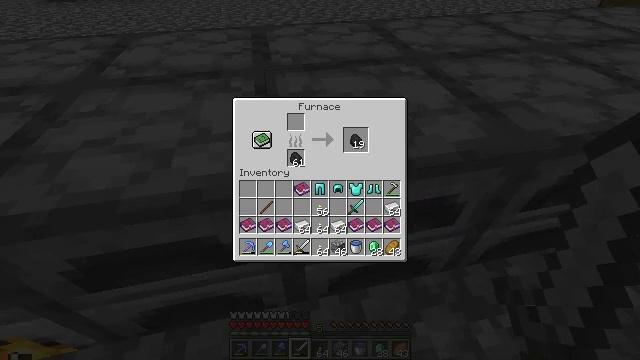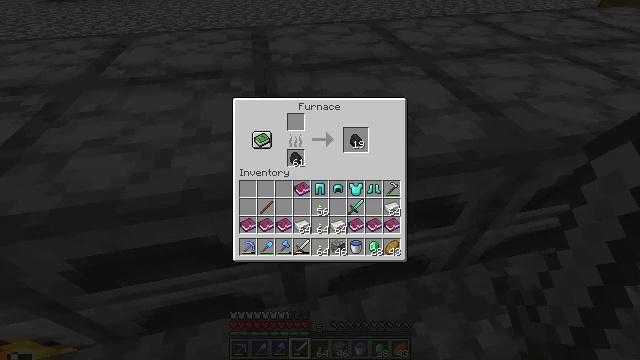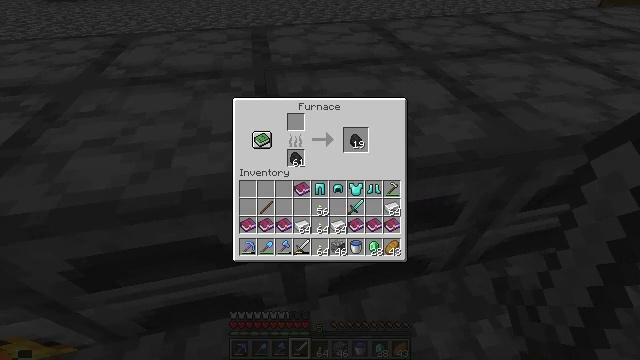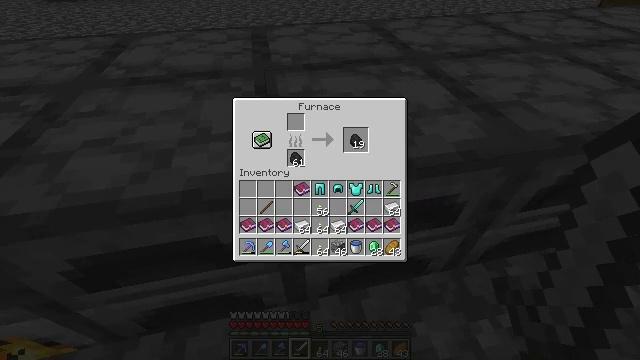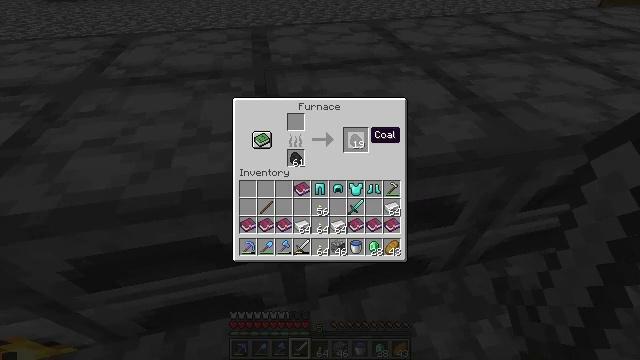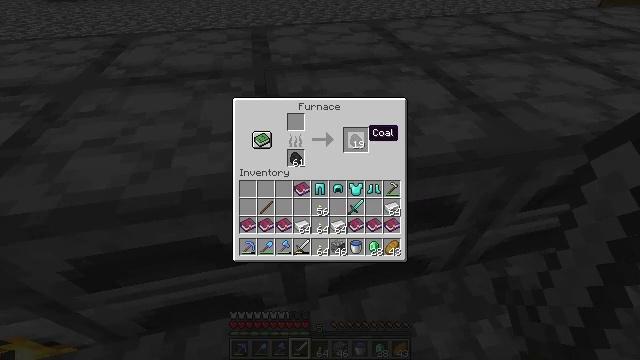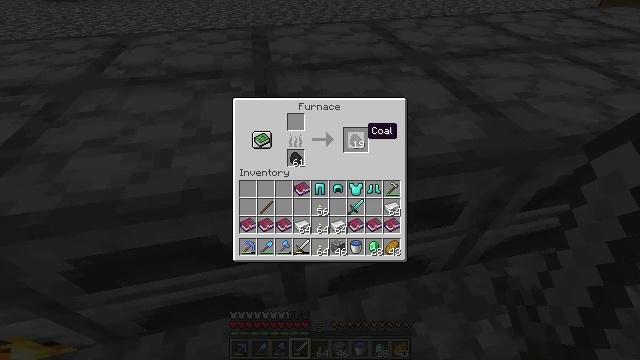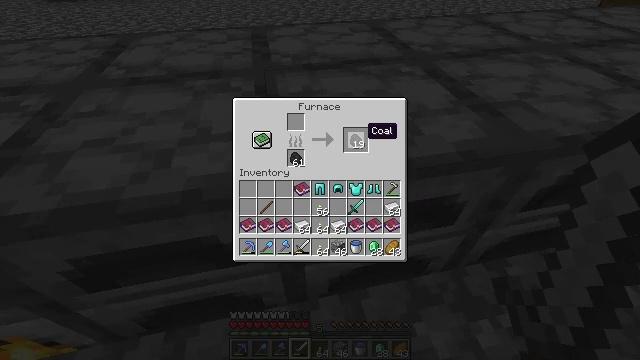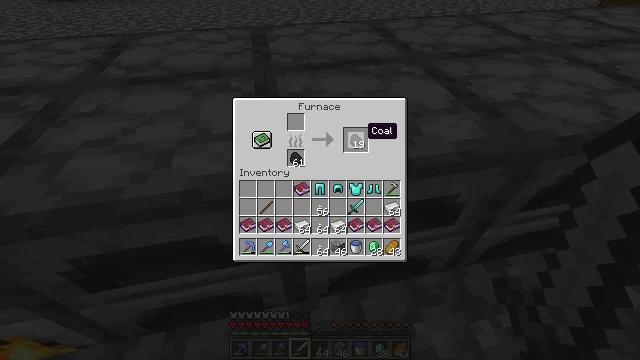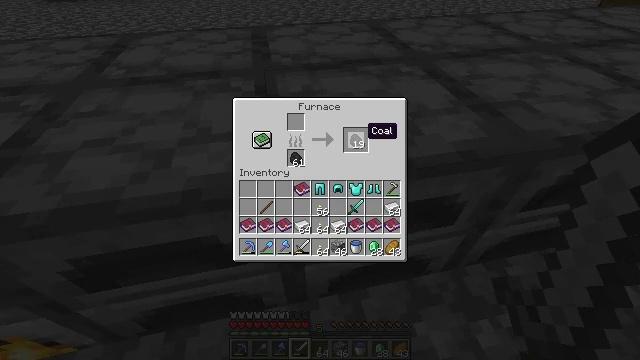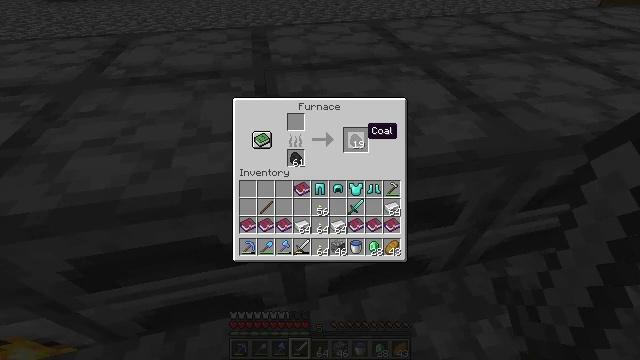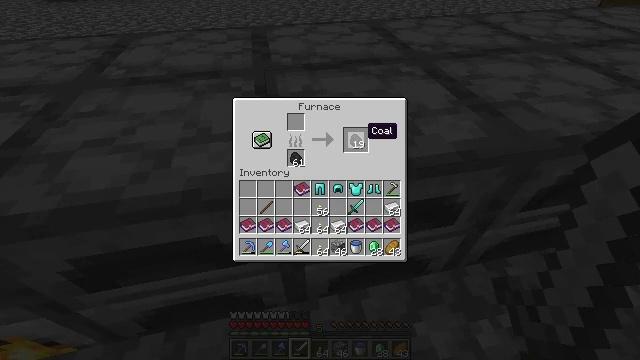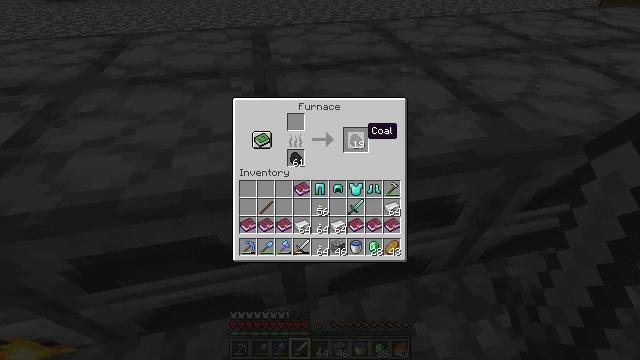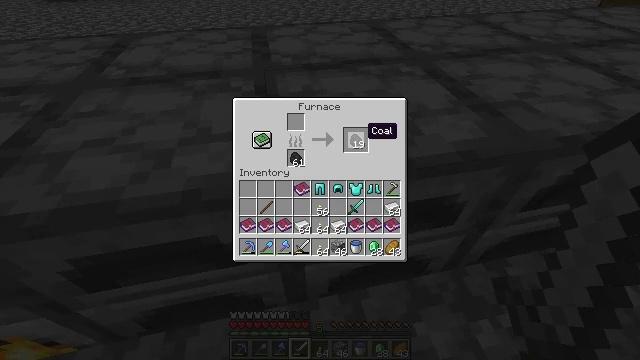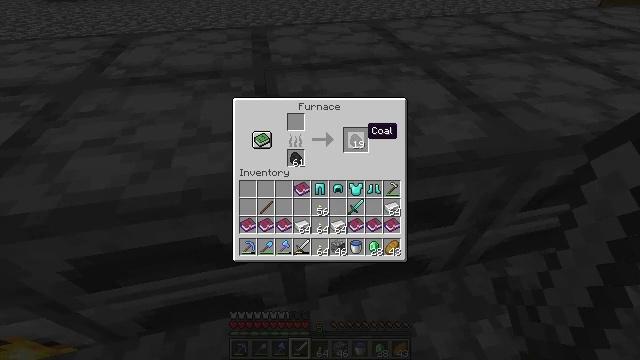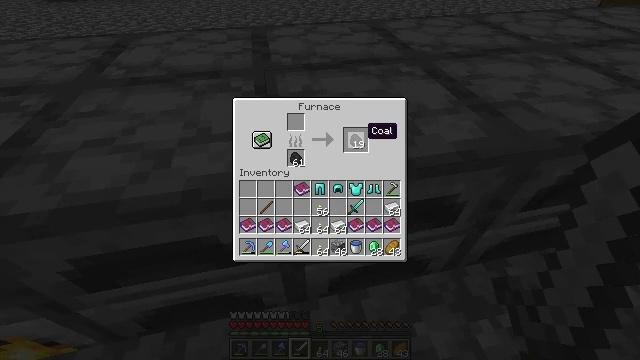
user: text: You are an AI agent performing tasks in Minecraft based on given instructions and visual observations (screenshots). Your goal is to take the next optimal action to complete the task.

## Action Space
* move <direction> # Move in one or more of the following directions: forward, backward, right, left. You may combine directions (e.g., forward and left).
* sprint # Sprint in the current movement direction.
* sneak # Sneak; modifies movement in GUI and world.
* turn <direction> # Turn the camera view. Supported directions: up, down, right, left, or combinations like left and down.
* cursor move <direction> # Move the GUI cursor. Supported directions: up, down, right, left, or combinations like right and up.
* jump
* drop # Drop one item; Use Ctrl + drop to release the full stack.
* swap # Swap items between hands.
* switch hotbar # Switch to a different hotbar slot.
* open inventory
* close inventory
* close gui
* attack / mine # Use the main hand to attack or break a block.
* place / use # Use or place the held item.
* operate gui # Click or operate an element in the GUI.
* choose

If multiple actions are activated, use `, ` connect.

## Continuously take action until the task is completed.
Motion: motion action
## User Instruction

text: Combine materials in the grid to craft coal.
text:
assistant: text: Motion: no_op
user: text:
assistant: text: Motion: no_op
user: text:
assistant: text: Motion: no_op
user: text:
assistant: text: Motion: sneak
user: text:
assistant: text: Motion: sneak
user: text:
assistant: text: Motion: sneak
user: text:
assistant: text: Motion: sneak
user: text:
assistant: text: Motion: sneak
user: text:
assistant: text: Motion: sneak
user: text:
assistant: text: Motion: sneak
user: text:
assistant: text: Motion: sneak
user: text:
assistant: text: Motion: sneak
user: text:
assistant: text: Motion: sneak
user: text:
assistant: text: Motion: sneak
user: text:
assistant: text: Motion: sneak
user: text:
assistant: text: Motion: no_op
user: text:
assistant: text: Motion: no_op
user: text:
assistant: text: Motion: no_op
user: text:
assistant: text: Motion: no_op
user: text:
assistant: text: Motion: no_op
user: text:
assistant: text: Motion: no_op
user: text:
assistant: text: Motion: close gui
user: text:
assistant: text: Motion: no_op
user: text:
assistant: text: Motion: turn right
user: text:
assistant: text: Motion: turn right
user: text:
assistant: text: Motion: turn right
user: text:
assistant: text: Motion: turn right
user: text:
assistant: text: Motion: turn right
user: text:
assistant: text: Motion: turn right
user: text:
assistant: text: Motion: move right, turn right